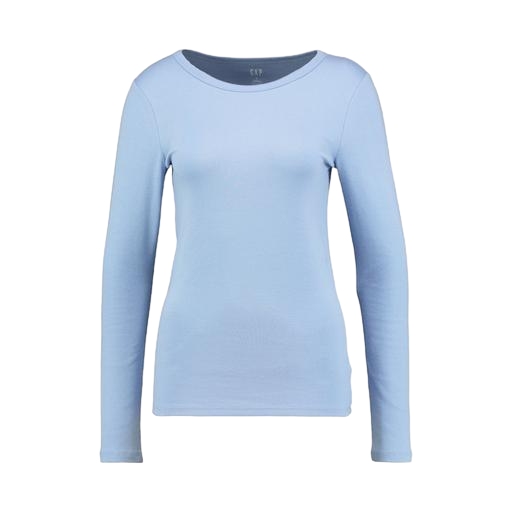
blue scoop-neck long-sleeve t-shirt, blue iconic women's long-sleeved t-shirt, blue still long-sleeved top, white background